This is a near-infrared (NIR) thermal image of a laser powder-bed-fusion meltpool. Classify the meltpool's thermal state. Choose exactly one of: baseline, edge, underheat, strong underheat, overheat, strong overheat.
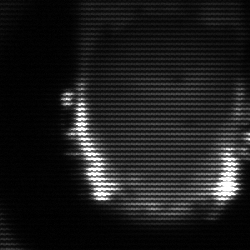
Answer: baseline